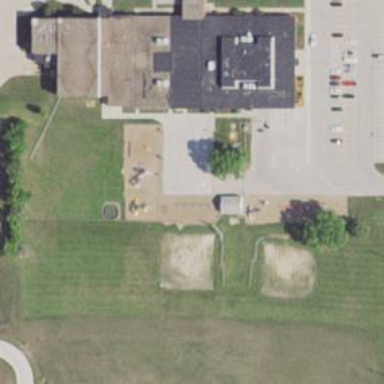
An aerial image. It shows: School.